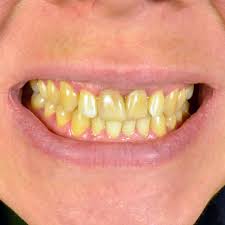
Condition: Tooth Discoloration